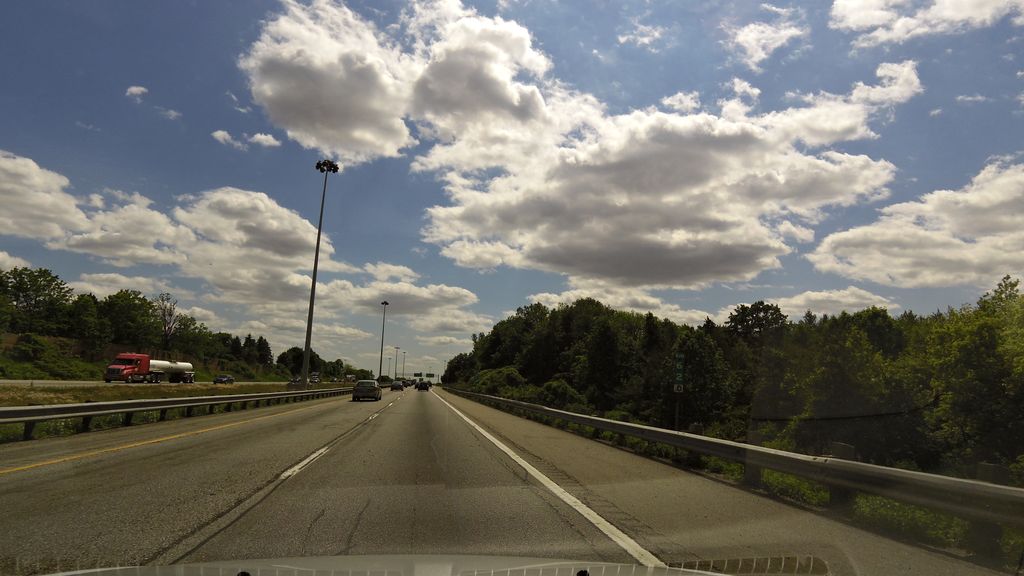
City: hamilton